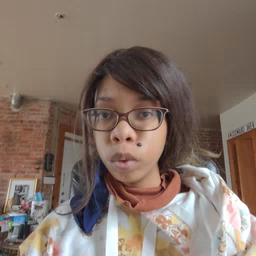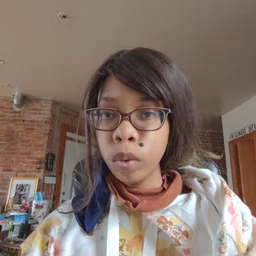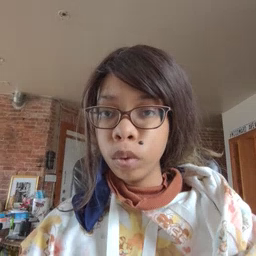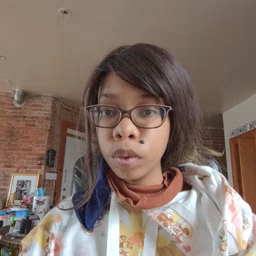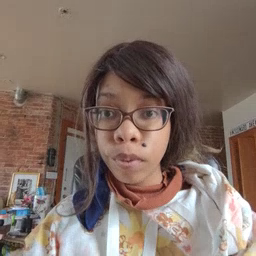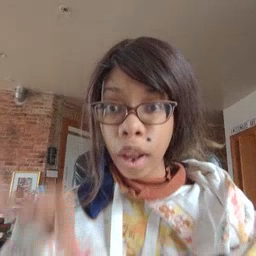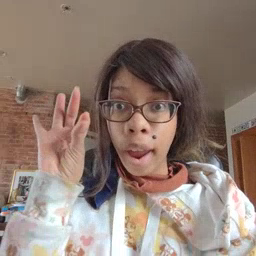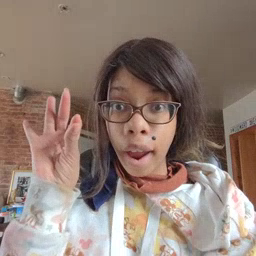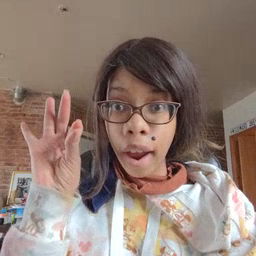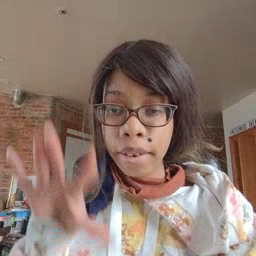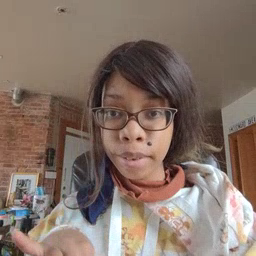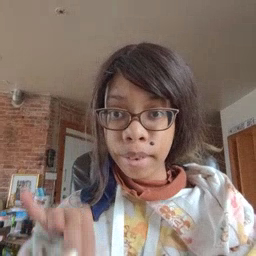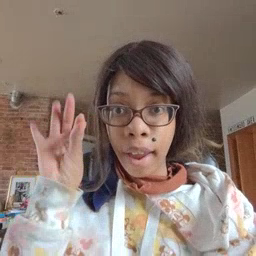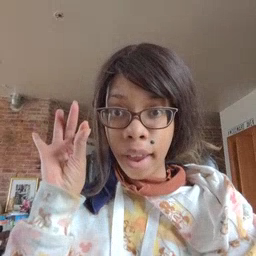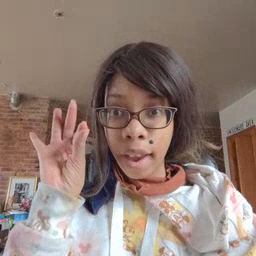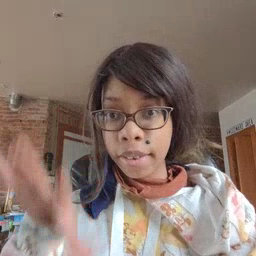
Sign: find